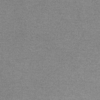
Label: dusty